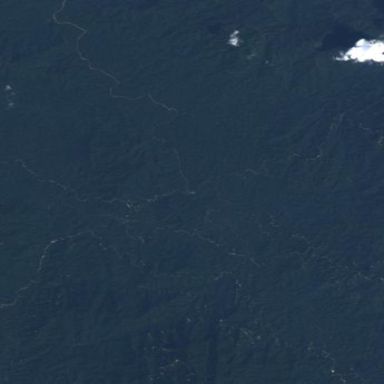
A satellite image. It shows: Logging area.